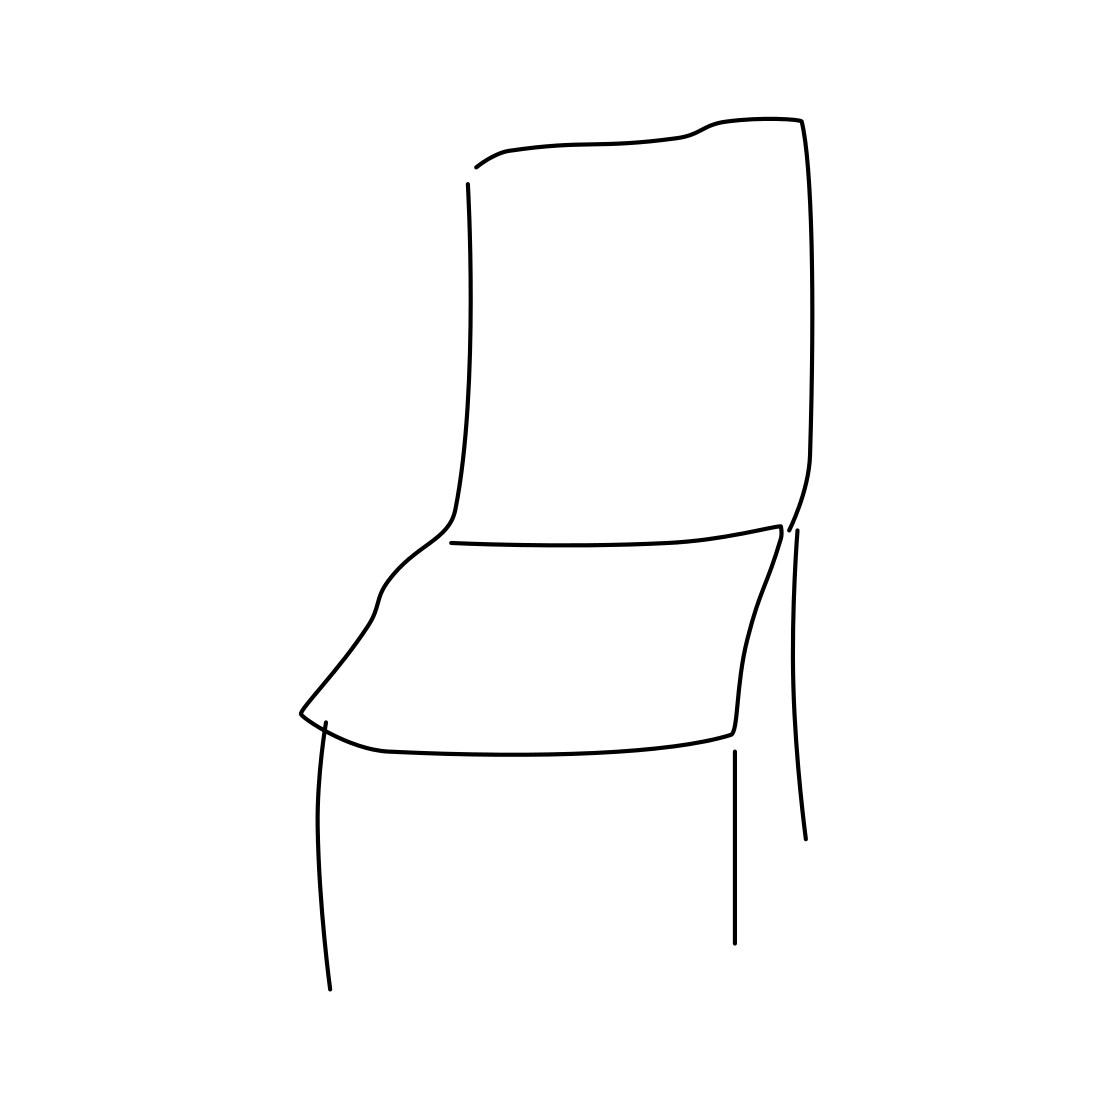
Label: chair